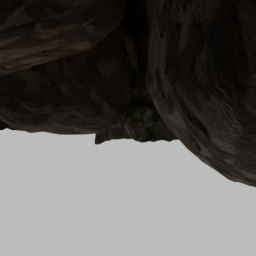
Label: nature